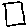
Label: square